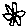
Label: flower